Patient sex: M
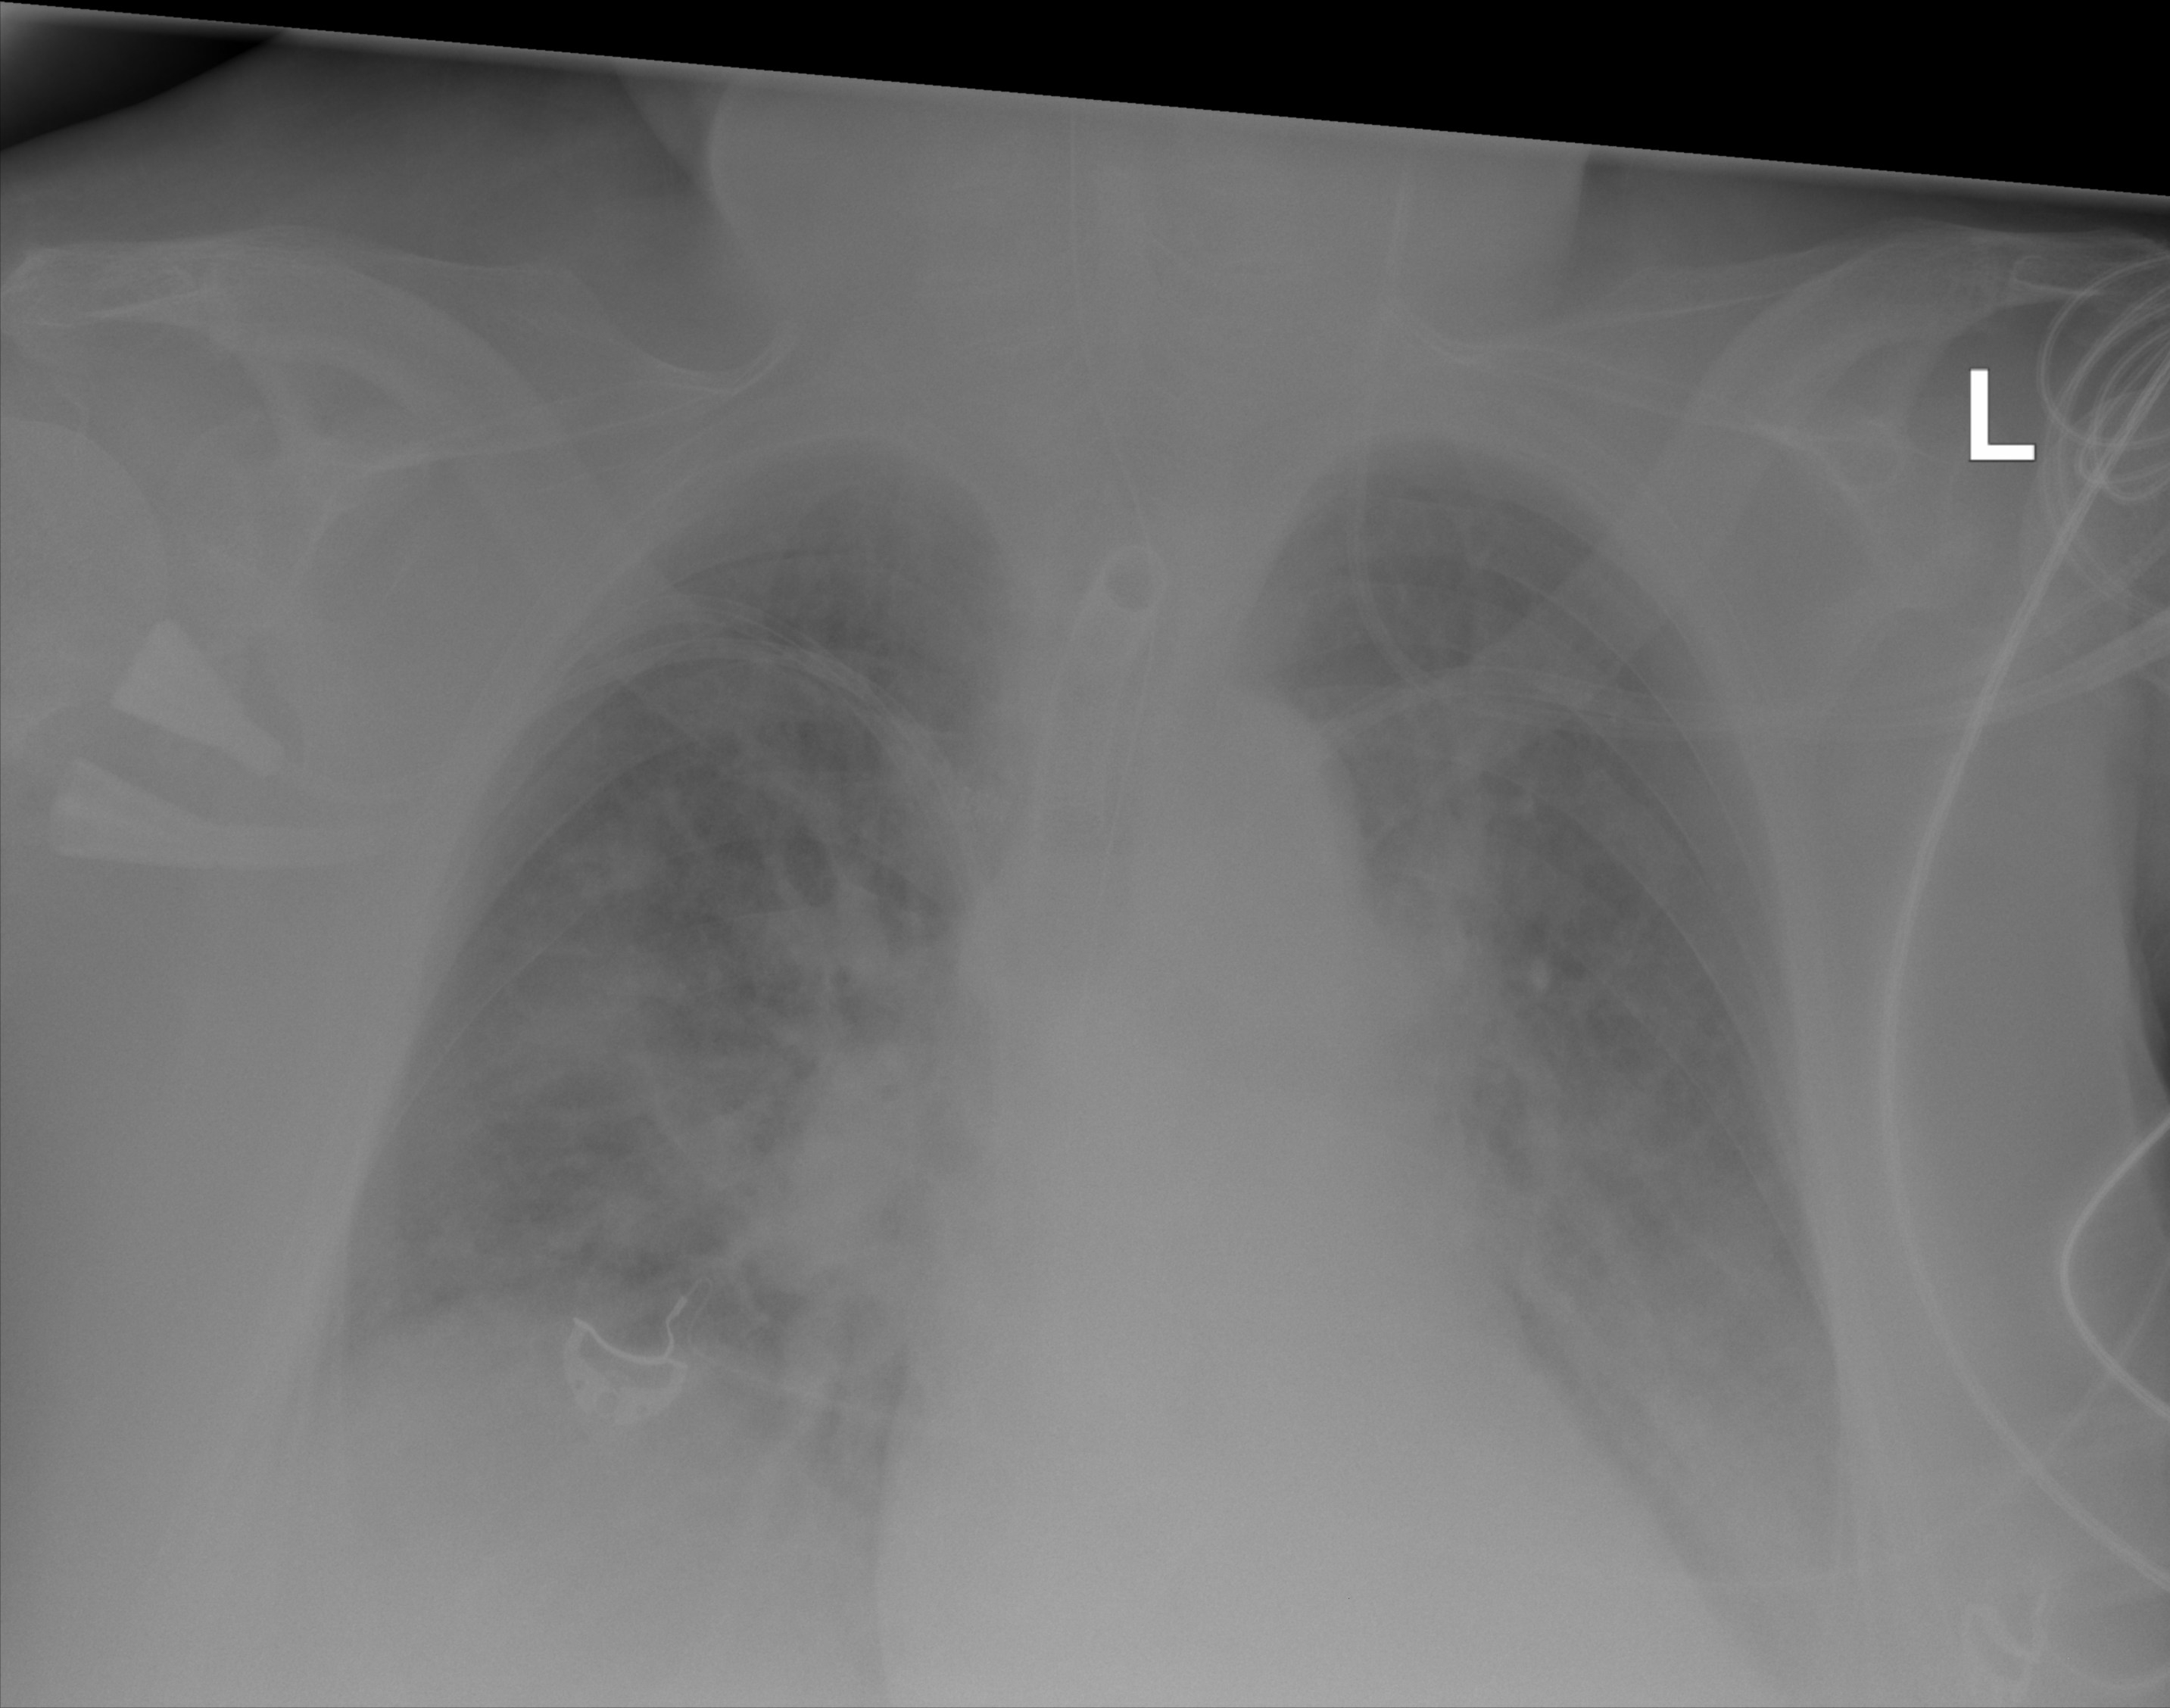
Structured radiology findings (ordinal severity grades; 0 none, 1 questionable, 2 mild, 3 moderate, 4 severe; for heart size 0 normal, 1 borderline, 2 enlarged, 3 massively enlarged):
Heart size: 2
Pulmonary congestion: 3
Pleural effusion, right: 2
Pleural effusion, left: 2
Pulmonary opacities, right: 2
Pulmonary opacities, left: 2
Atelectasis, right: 3
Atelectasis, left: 3